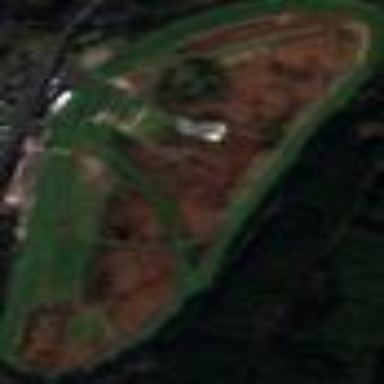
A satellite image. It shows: Track designed for horse racing in leisure land setting.